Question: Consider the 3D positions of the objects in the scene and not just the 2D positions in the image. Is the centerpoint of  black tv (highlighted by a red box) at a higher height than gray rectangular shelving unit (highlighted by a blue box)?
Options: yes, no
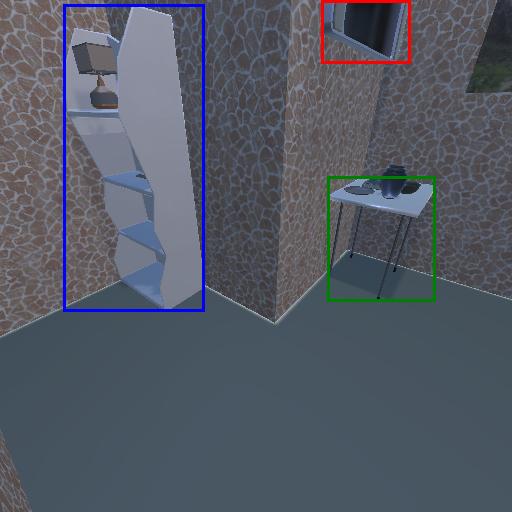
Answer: yes